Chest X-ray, PA view. Patient: 45 years old, sex F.
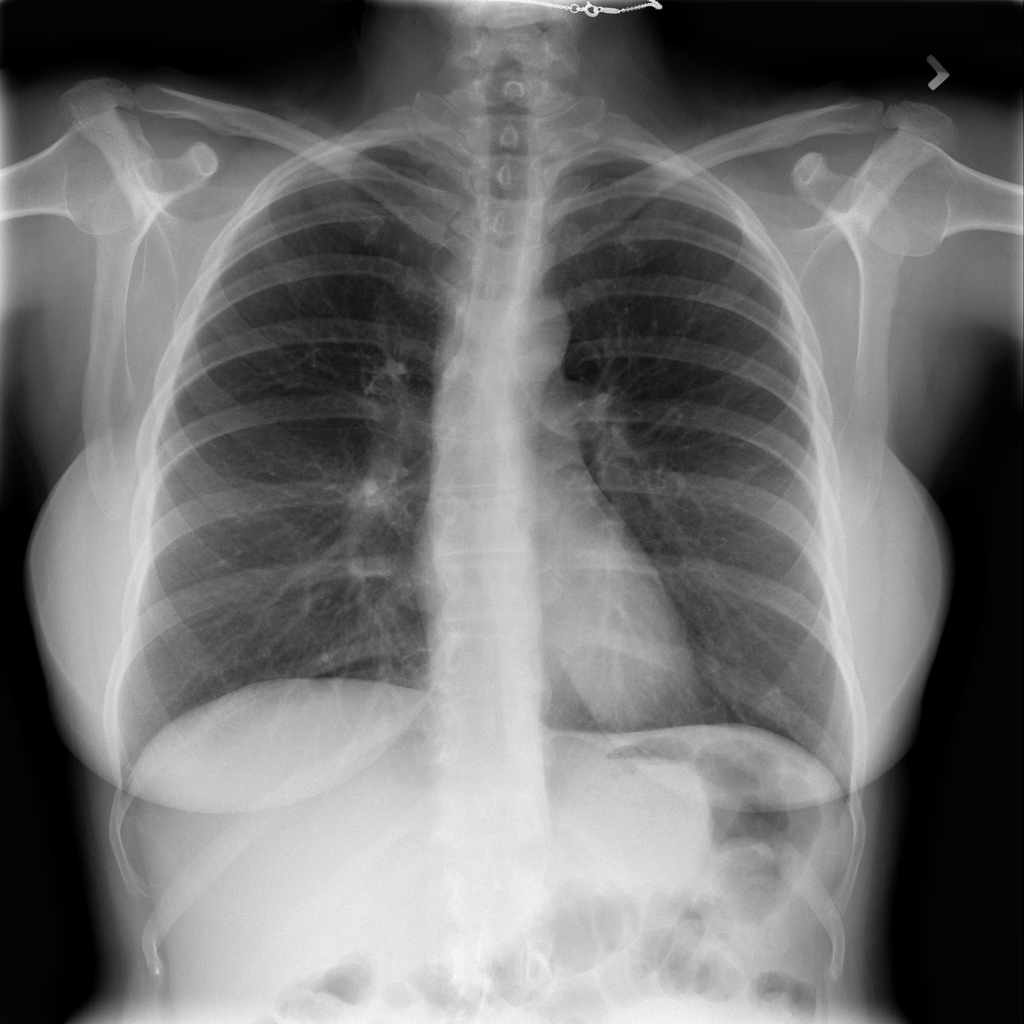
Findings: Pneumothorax